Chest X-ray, PA view. Patient: 10 years old, sex F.
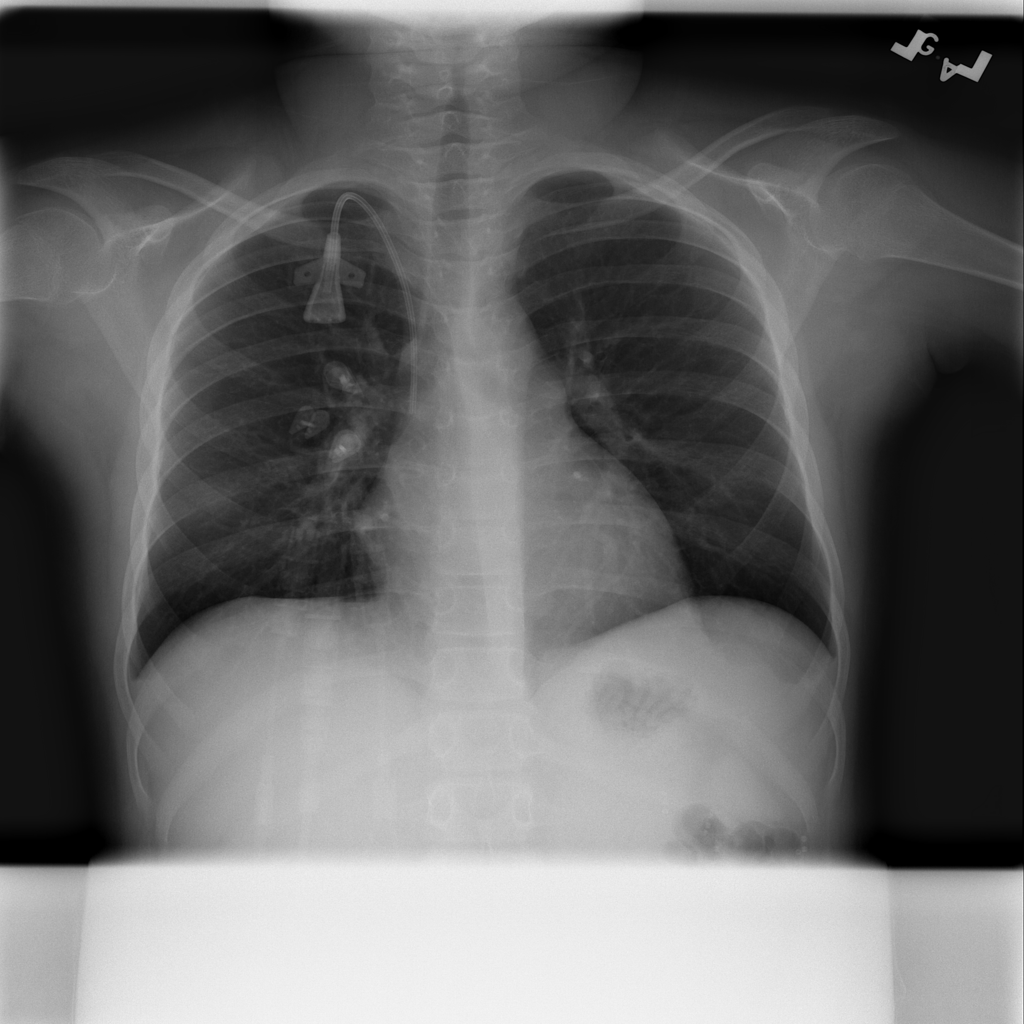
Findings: No Finding